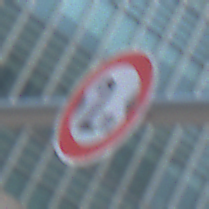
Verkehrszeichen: TatsaechlicheBreite2
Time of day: MorningAfternoon
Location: Outdoor (Urban)
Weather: PartlyCloudy
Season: NotSpecified
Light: Natural